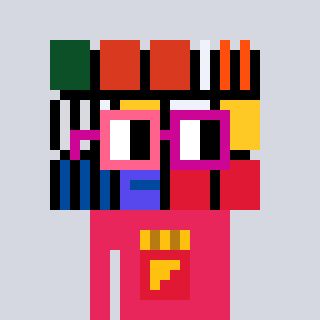
a pixel art character with square pink and red glasses, a abstract-shaped head and a redpinkish-colored body on a cool background